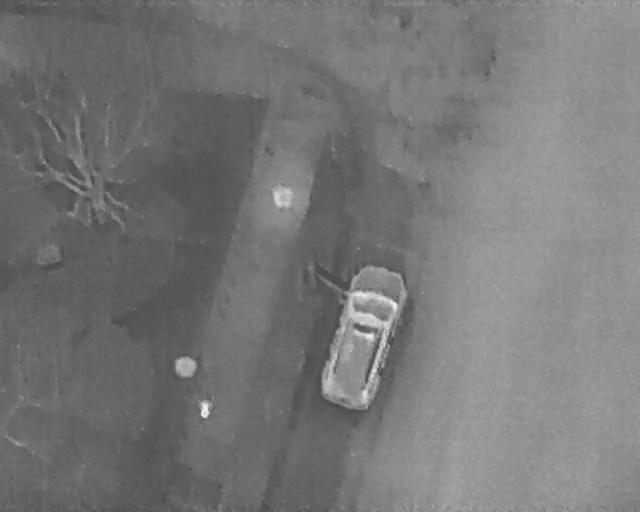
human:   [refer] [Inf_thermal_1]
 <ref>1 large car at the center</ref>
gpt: <box>[[45, 59, 68, 71, 17]]</box>